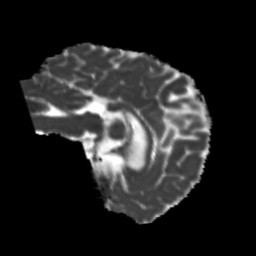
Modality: MD
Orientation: sagittal
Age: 27
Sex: female
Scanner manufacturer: siemens
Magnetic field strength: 3 T
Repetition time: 5.25 s
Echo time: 0.08 s